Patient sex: F
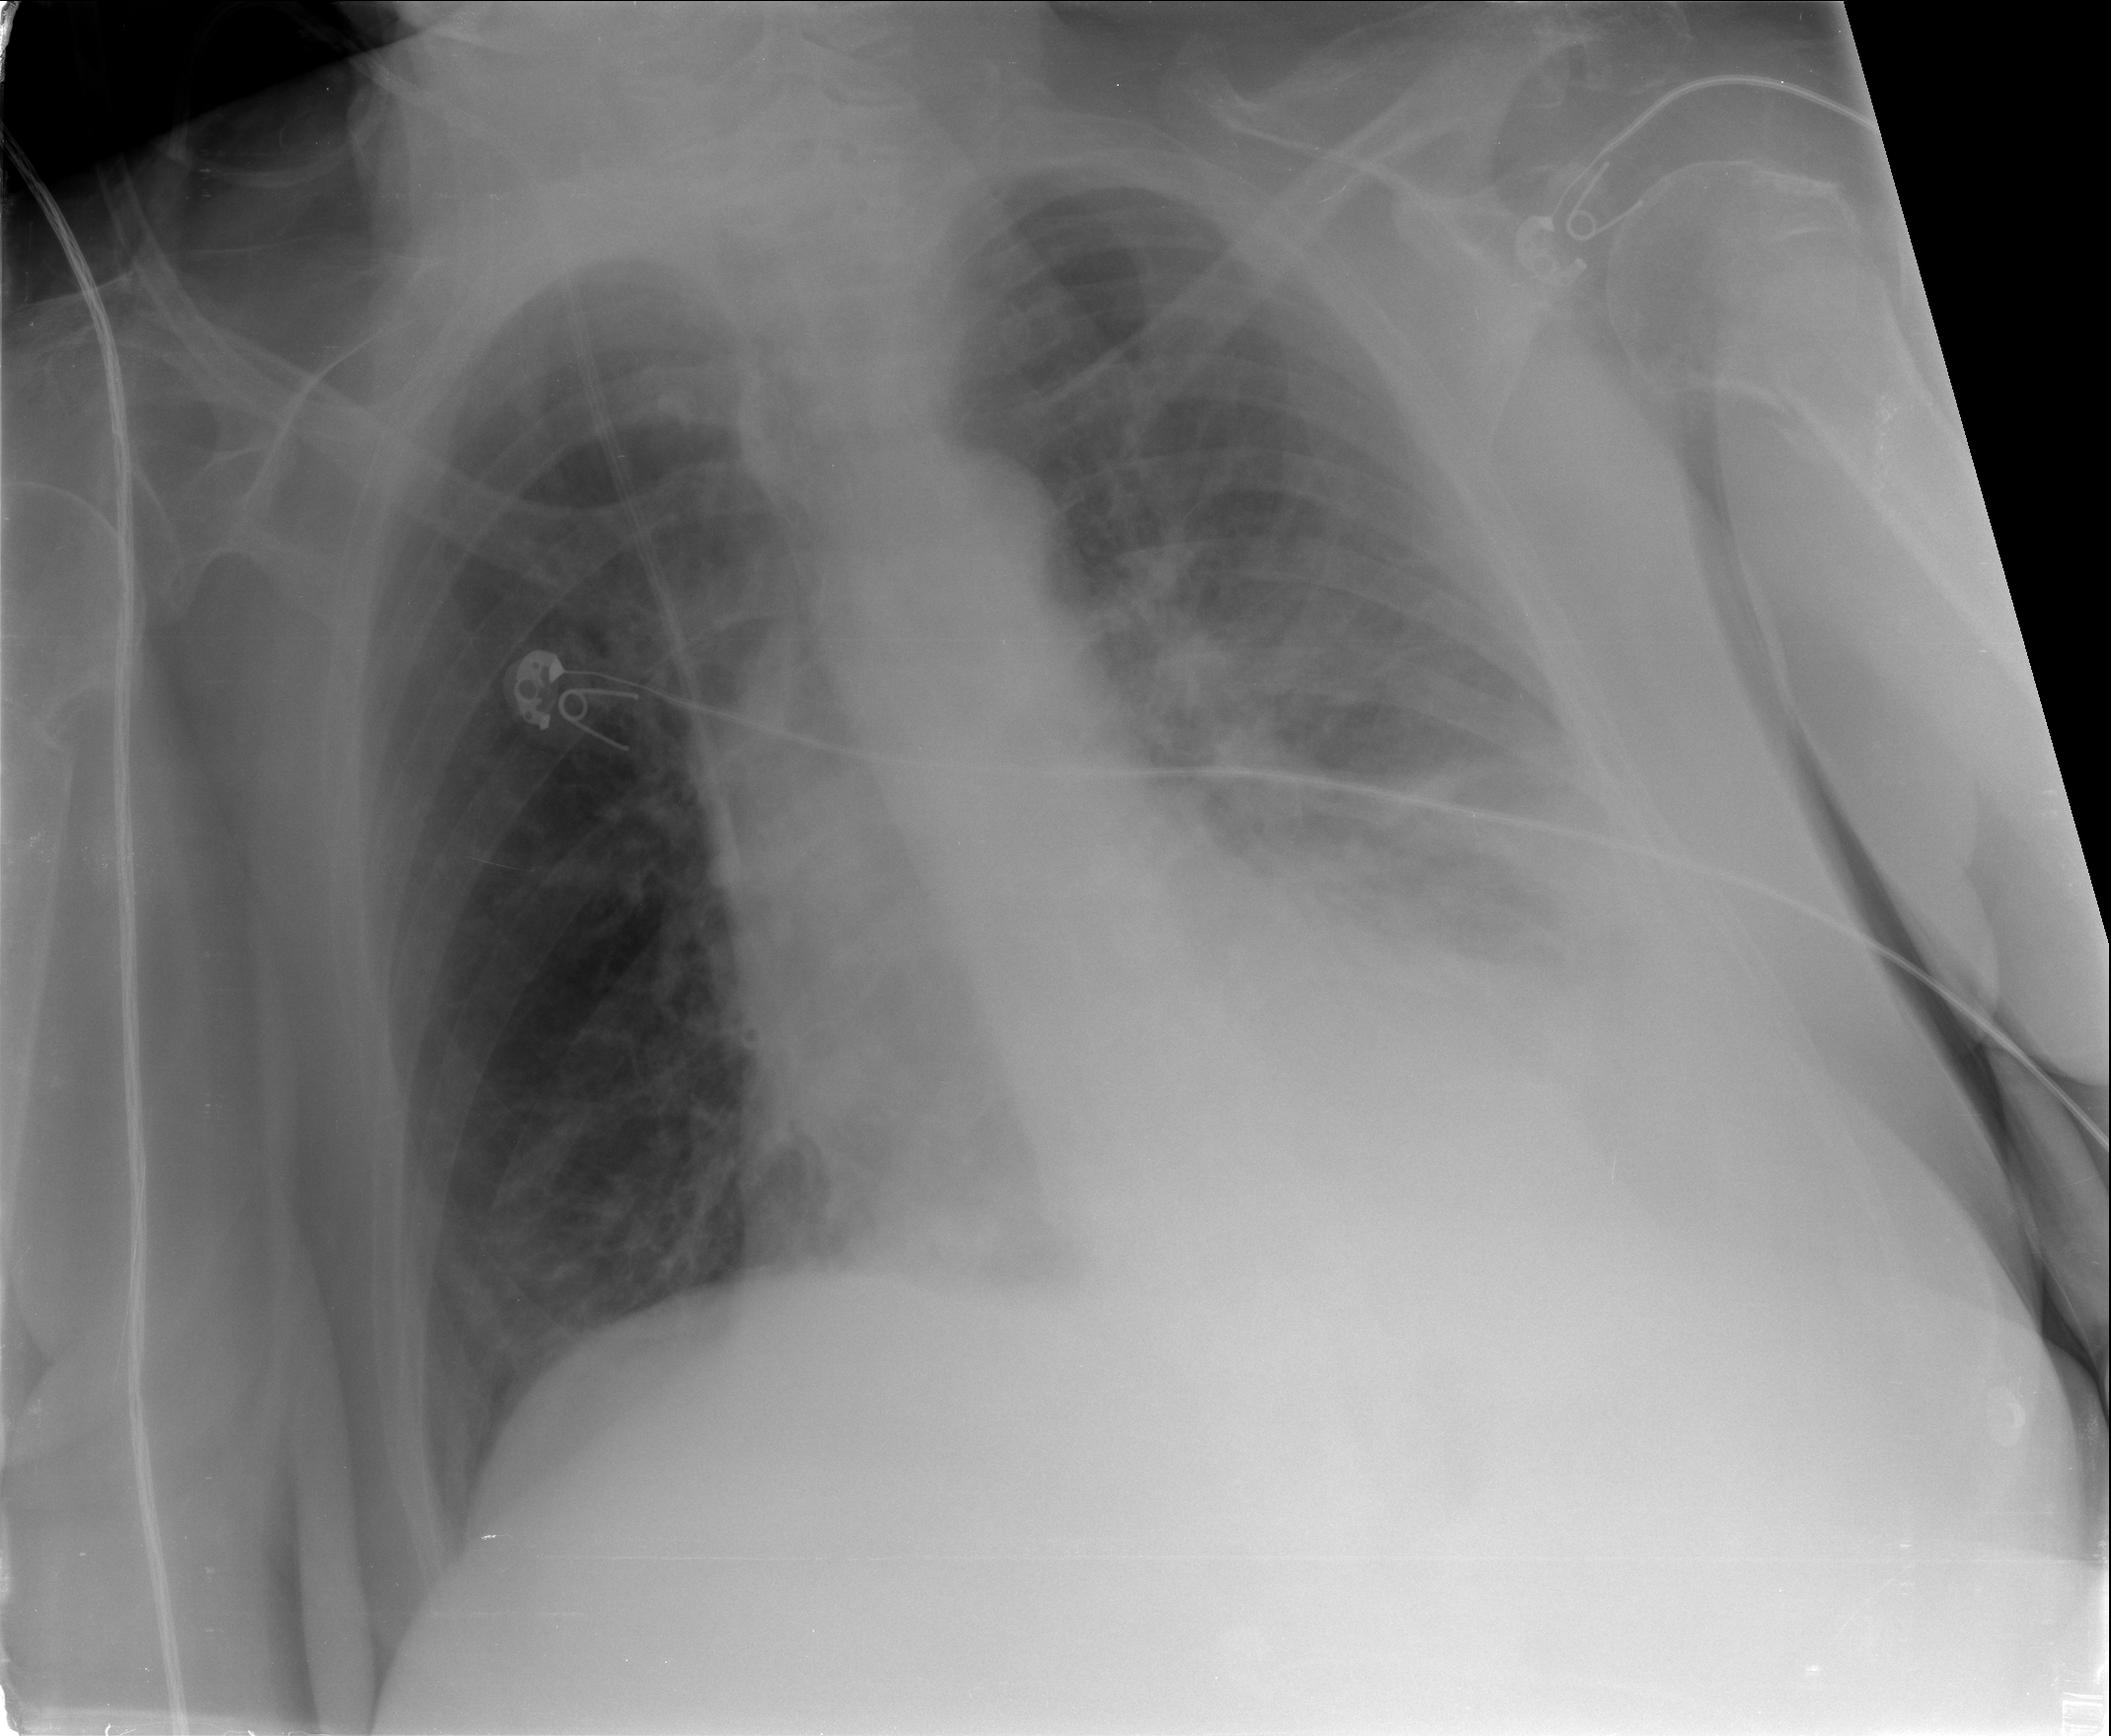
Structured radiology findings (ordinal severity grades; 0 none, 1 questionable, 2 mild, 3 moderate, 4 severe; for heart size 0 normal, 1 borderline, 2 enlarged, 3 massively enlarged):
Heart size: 0
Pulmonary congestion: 1
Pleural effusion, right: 0
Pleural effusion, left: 3
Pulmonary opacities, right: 0
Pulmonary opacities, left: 0
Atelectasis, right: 1
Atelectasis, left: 2